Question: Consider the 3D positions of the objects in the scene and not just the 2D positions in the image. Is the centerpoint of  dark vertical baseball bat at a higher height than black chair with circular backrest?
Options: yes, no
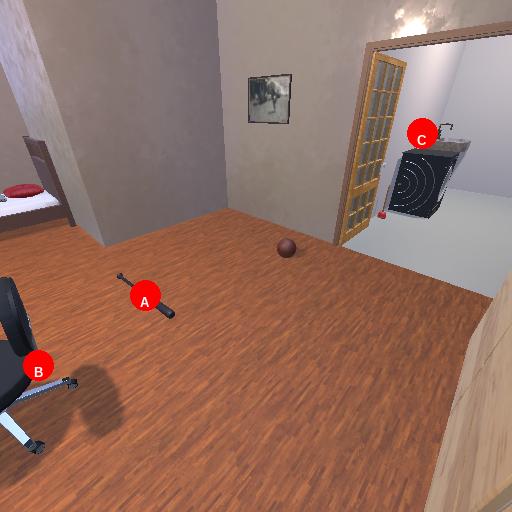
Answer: yes